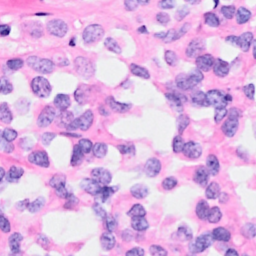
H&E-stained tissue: Breast